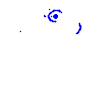
Particle: pion